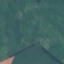
Land use / land cover class: AnnualCrop